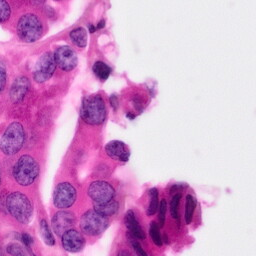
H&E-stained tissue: Pancreatic